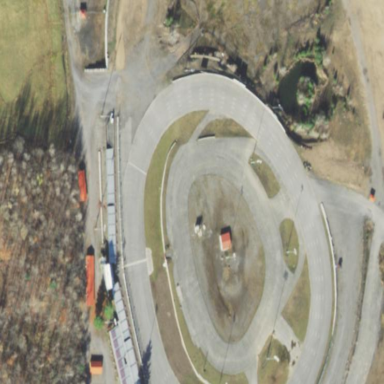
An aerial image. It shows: Raceway for motor sports.